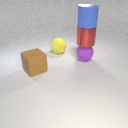
large red metal cylinder below large blue rubber cylinder